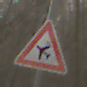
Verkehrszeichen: FlugbetriebRechts
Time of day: MorningAfternoon
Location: Outdoor (Nature)
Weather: PartlyCloudy
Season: Winter
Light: Natural